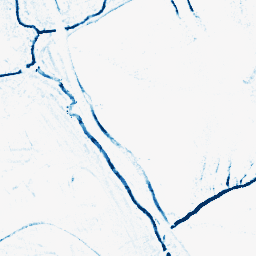
Category: morphological
Decomposition family: morphological_square
Decomposition parameters: operation: closing
size: 5
Upsampling method: edge_directed
Upsampling parameters: scale: 2
Upsampling scale: 2